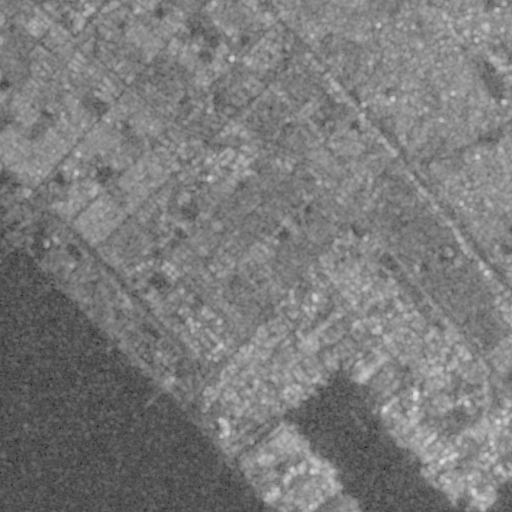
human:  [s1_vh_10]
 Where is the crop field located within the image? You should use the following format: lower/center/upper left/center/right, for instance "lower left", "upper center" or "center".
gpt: The crop field is located in the center right of the image.
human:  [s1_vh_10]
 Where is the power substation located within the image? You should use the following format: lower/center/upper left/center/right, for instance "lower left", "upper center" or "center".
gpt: The power substation is located in the upper left of the image.
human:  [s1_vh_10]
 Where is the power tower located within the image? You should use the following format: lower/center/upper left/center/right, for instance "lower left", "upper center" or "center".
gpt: The power tower is located in the upper right of the image.
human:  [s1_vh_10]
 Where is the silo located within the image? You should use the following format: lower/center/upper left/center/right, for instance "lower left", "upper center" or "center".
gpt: The silo is located in the lower center of the image.
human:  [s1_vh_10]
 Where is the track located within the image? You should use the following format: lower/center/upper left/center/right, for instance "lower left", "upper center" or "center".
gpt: The track is located in the center left of the image.
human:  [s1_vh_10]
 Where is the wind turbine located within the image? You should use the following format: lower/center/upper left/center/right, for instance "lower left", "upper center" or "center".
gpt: The wind turbine is located in the center left of the image.
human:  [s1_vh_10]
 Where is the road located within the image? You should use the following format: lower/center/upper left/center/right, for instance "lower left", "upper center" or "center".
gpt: There is no road in the image.

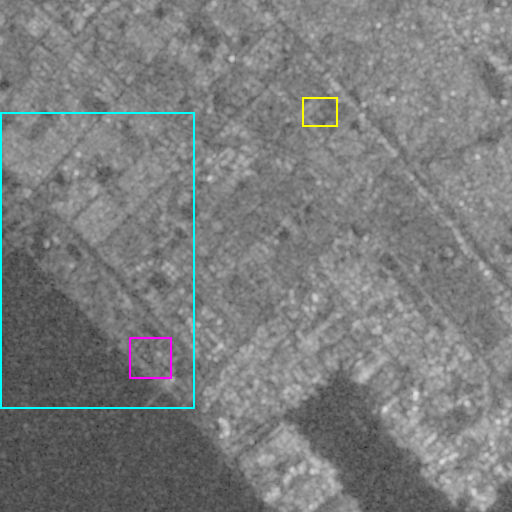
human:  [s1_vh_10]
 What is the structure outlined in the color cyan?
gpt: The structure outlined in cyan is a park.
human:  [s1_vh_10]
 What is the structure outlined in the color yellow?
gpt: The structure outlined in yellow is a parking lot.
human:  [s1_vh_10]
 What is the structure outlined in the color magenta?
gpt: The structure outlined in magenta is a water park.
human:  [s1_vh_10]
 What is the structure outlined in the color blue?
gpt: There is no blue outline.